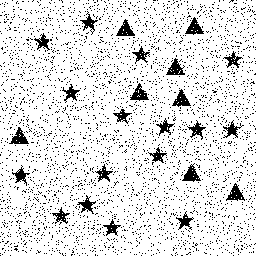
Squares: 0
Triangles: 8
Stars: 16
Total shapes: 24